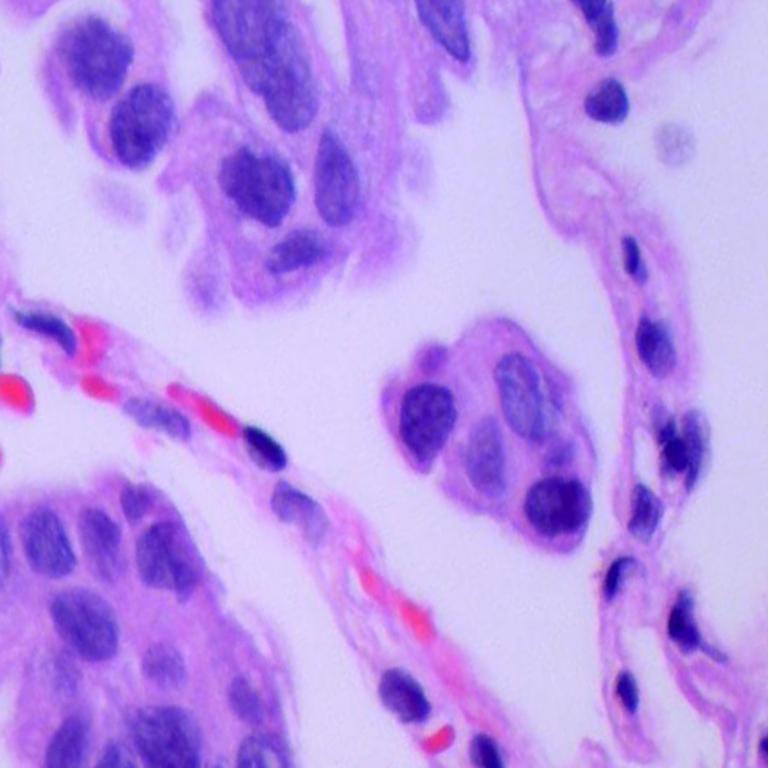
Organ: lung
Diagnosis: adenocarcinomas